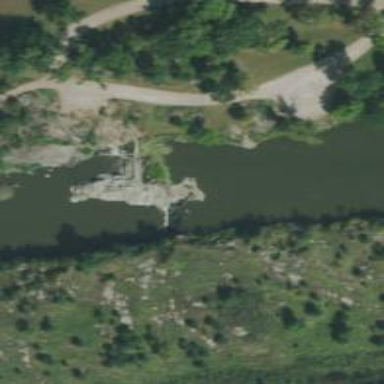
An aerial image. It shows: Dam across waterway.